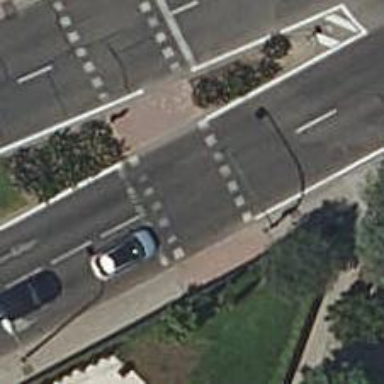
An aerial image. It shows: Road crossing with traffic signals.